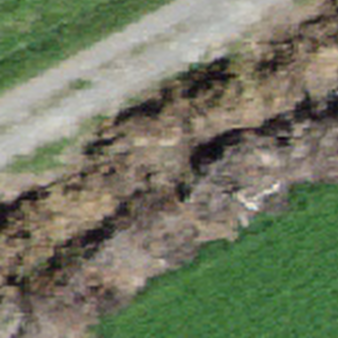
Label: other